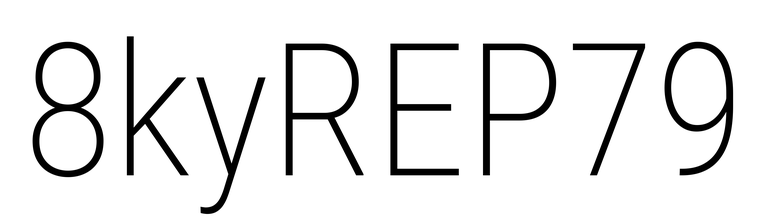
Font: Roboto_Condensed_ExtraLight